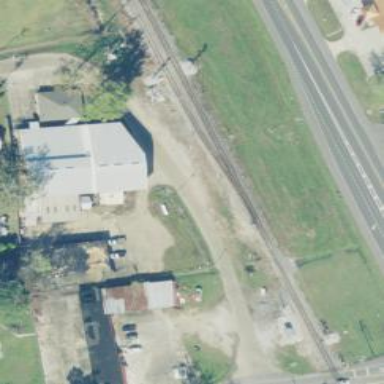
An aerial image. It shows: Railway siding with rails.